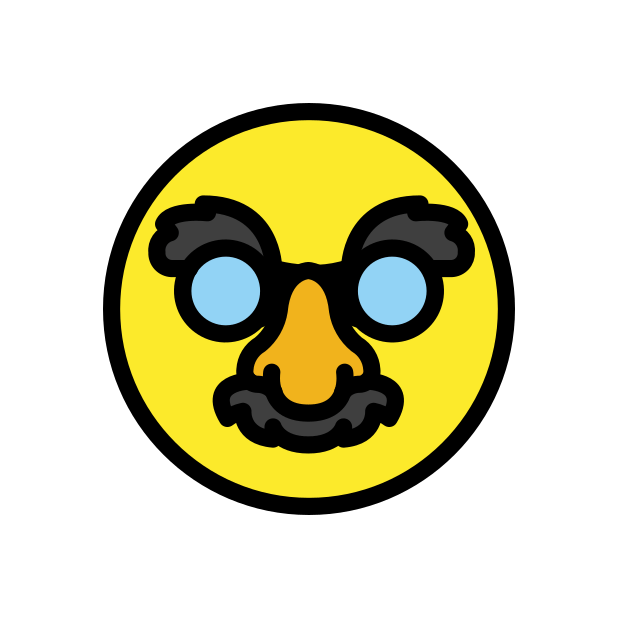
Emoji: 🥸
Name: disguised face
Unicode: 0x1f978